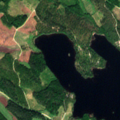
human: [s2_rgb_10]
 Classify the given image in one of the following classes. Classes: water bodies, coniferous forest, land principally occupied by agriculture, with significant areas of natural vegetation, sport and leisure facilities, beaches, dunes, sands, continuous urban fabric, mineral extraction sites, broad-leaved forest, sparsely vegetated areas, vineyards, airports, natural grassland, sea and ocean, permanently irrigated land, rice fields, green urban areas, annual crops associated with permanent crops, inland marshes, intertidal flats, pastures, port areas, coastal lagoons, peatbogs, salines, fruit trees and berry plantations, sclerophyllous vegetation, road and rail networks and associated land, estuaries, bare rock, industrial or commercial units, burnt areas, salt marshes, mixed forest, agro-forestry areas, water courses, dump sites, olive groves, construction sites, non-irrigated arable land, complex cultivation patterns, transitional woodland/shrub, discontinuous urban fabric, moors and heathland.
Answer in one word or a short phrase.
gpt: land principally occupied by agriculture, with significant areas of natural vegetation, coniferous forest, mixed forest, water bodies